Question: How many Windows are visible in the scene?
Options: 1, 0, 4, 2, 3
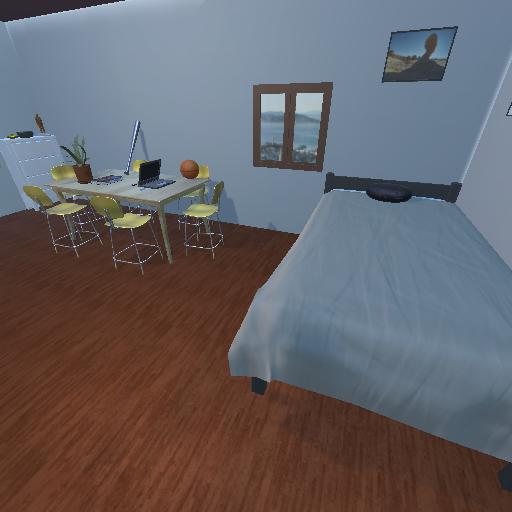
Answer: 1